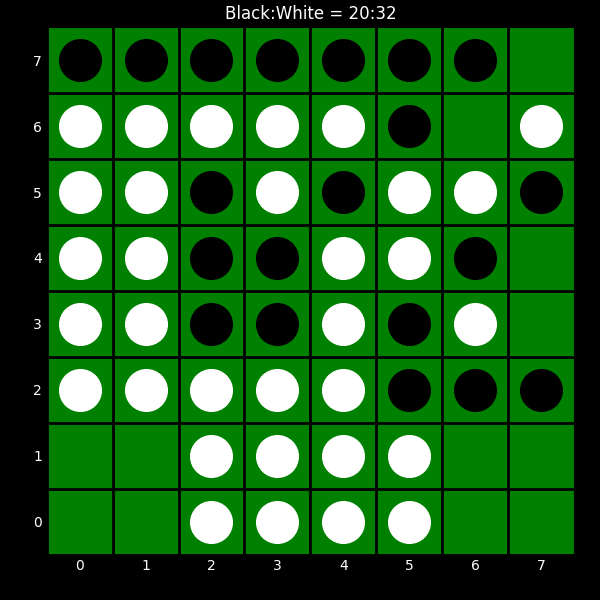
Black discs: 20
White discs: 32